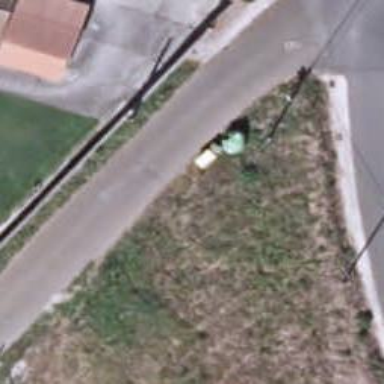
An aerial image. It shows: Recycling container at amenity designated for recycling.